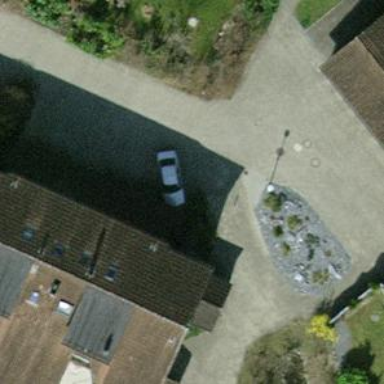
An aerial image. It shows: Terrace building.